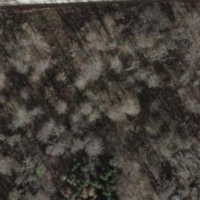
EUNIS habitat code: 41
Species observed at this site:
Verbascum thapsus